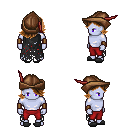
a pixel art fantasy rpg character, male body template, dark elf, purple skin, black tattered cape, red pants, brown swoop hairstyle, leather cap, leather bracers, gray slippers, four views (front, back, left, right), 2x2 character sprite sheet, small pixel art, hard edges, no anti-aliasing